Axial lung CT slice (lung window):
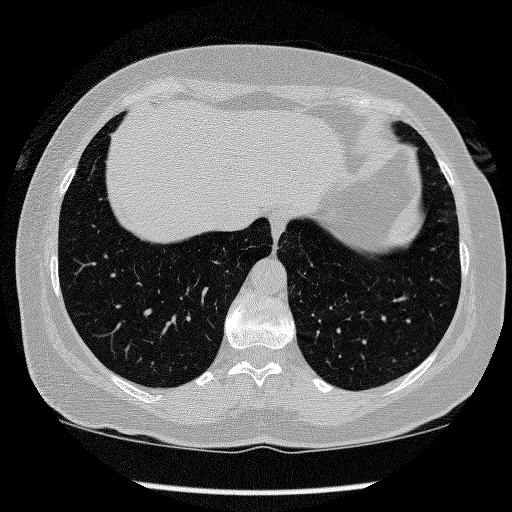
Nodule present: no